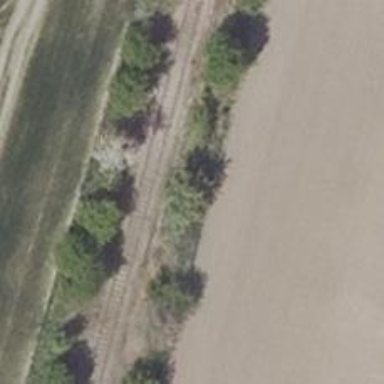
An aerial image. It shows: Row of trees in natural setting.